Question: I would like to use the coordinate system of the figure rather than the axis to set the coordinates of the axes label (or if this is not possible at least some absolute coordinate system).
In other words I would like to the label at the same position for this two examples:
'''
import matplotlib.pyplot as plt
from pylab import axes
plt.figure().show()
ax = axes([.2, .1, .7, .8])
ax.plot([1, 2], [1, 2])
ax.set_ylabel('BlaBla')
ax.yaxis.set_label_coords(-.1, .5)
plt.draw()
plt.figure().show()
ax = axes([.2, .1, .4, .8])
ax.plot([1, 2], [1, 2])
ax.set_ylabel('BlaBla')
ax.yaxis.set_label_coords(-.1, .5)
plt.draw()
plt.show()
'''
Is this possible in matplotlib?

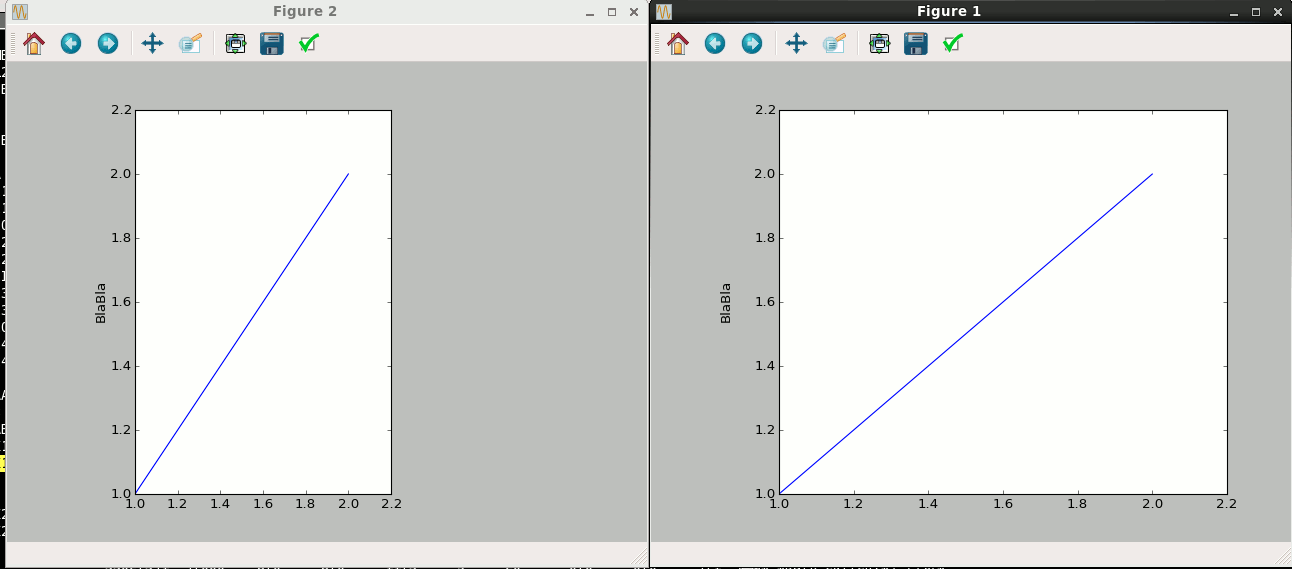
Answer: Yes. You can use transforms to translate from one coordinate system to another. There's an in-depth explanation here: <URL>
If you want to use figure coordinates, first you'll need to transform from figure coordinates to display coordinates. You can do this with fig.transFigure. Later, when you're ready to plot the axis, you can transform from display to axes using ax.transAxes.inverted().
'''
import matplotlib.pyplot as plt
from pylab import axes
fig = plt.figure()
coords = fig.transFigure.transform((.1, .5))
ax = axes([.2, .1, .7, .8])
ax.plot([1, 2], [1, 2])
axcoords = ax.transAxes.inverted().transform(coords)
ax.set_ylabel('BlaBla')
ax.yaxis.set_label_coords(*axcoords)
plt.draw()
plt.figure().show()
coords = fig.transFigure.transform((.1, .5))
ax = axes([.2, .1, .4, .8])
ax.plot([1, 2], [1, 2])
ax.set_ylabel('BlaBla')
axcoords = ax.transAxes.inverted().transform(coords)
ax.yaxis.set_label_coords(*axcoords)
plt.draw()
plt.show()
'''